Question: I have a script to output graphic files via png()
the filename is based on a value(p) and the observation id ID(numerical value).
'''
> summary(p)
Min. 1st Qu. Median Mean 3rd Qu. Max.
0.05328 0.10770 0.20830 0.31140 0.42360 0.99990
> summary(id)
Min. 1st Qu. Median Mean 3rd Qu. Max.
1000<PHONE> 1304<PHONE> 2873<PHONE>
> str(p)
num [1:223] 0.175 0.1499 0.156 0.0636 0.1628 ...
> str(id)
int [1:223] 1000<PHONE> 1002<PHONE> 1019<PHONE> 1019<PHONE> 1036<PHONE> ...
'''
so that
> 'png(paste(p," - ", id,".png)'
My goal is that the files in the output directory, when sorted by name, are in increasing p order, while the id is still in the filename.
I cant understand why but the sort order gets messed up, like in the attached screenshot.

Any ideas how I can get the output i need? A transformation of p is OK as long as it is easy to track back to the original value, and both p and id must be in the file name. I'm on Ubuntu 11.10.
Thanks a lot
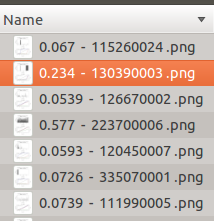
Answer: You could try to make sure the p values are all the same length when converted to strings. Use sprintf:
'''
pstring = sprintf("%010.8f",p)
'''
will create a string with exactly 8 decimals, leading and trailing zeroes, and for values 0 to 1 will always be 10 characters long (zero, point, then eight decimals).
'''
sprintf("%010.8f",runif(100))
'''
should show you what it does.
Adjust the format according to your taste, simmer gently, serve.